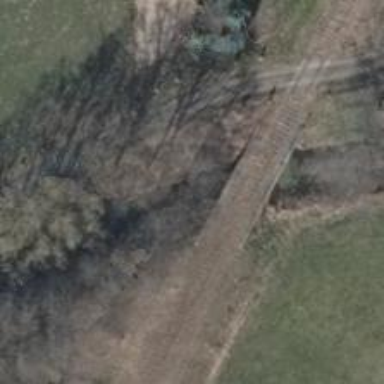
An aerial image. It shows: Disused railway bridge.